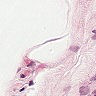
Metastatic tissue present: no